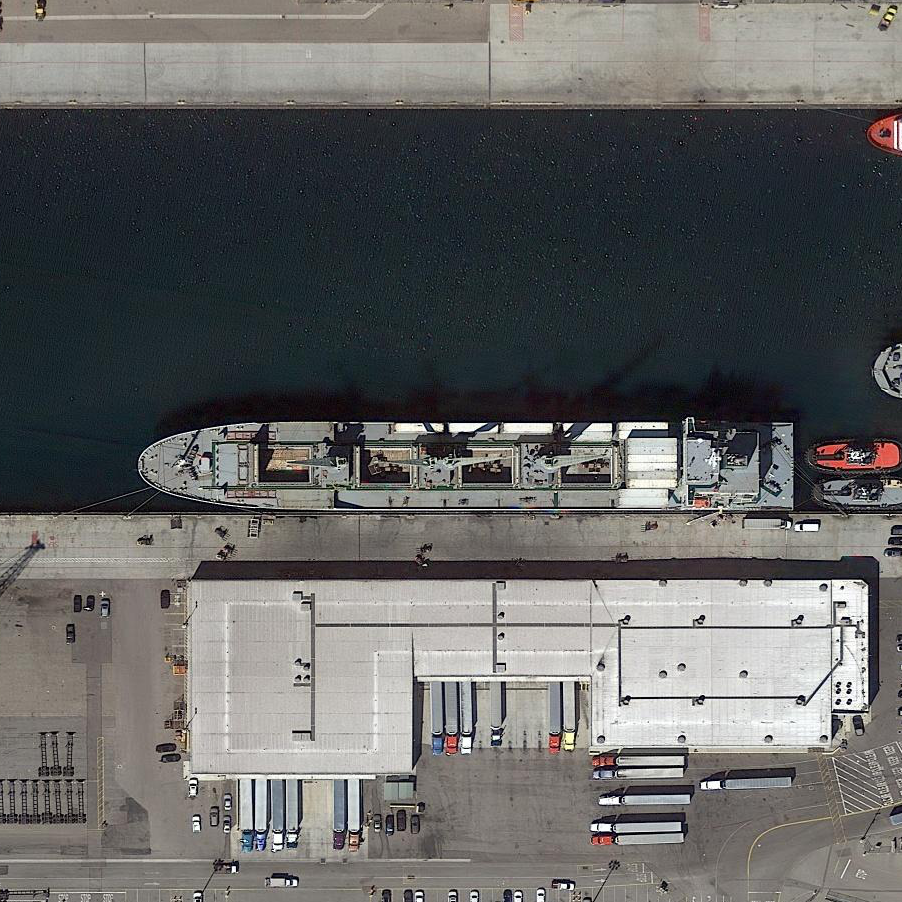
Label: civil